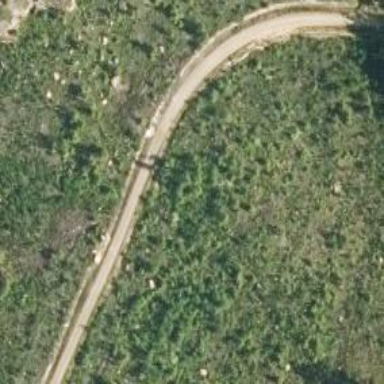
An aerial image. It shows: Unclassified road with grade 1 track type.